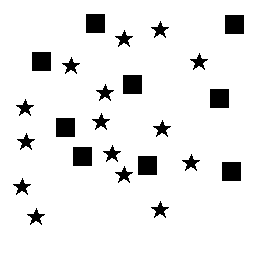
Squares: 9
Triangles: 0
Stars: 15
Total shapes: 24